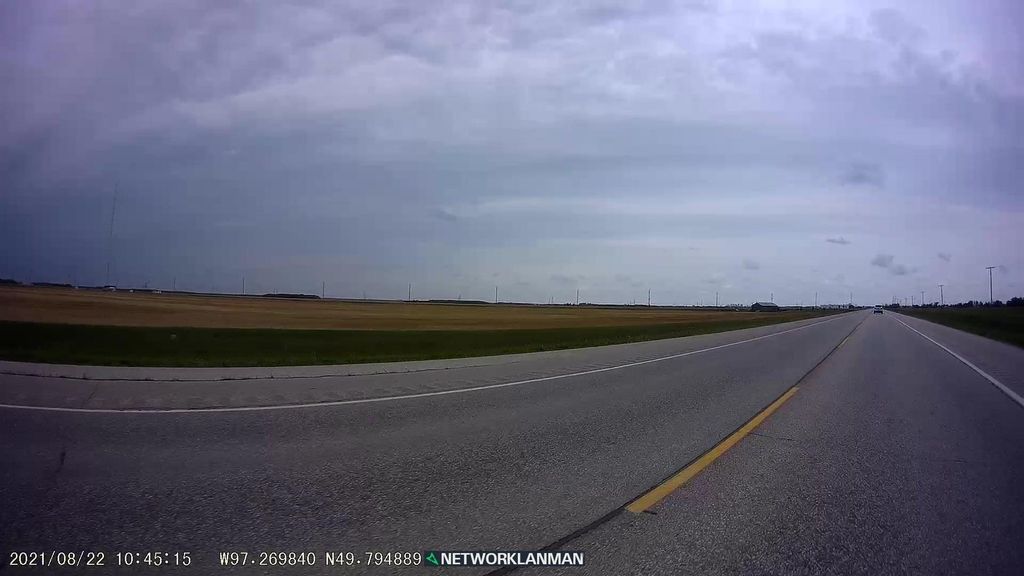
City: winnipeg